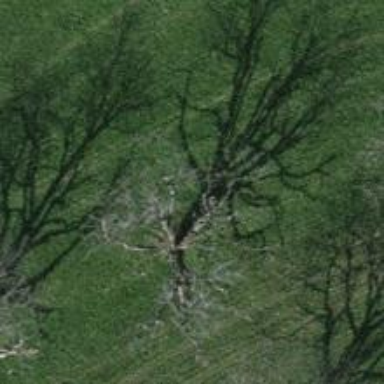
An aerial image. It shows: Beautiful tree in nature.